Question: In an excel sheet contains an chart which is binding the data from another sheet.The chart series are all line series.I need half of the line series as solid line and another half as dotted line.This is can be done manually picking the point changing the line style,this is not the way i needed,the way which i need is from vba code can we do like half line with solid and another with dotted line.

The above image i need to do this from vba code.I have search my site and applied the solutions provided but those are applying.Any solution provided is much appreciated.
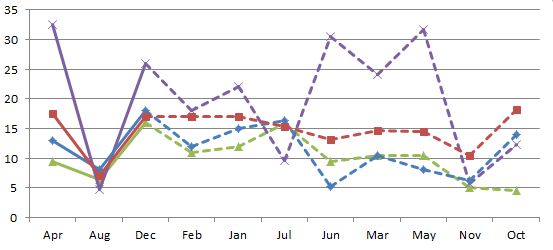
Answer: The short answer is .
The longer more useful answer is that you must split the series into two parts as this cannot be done for a single series. The line is a single object belonging to the 'SeriesCollection' object under it's formatting properties, as demonstrated by the very hacky code, which serves to demonstrate the underlying object model:
'''
Sub editChart()
Dim cO As Chart
Set cO = ActiveChart
Dim s As Series
Set s = cO.SeriesCollection(1)
s.Format.Line.DashStyle = msoLineDash
Set s = cO.SeriesCollection(2)
s.Format.Line.DashStyle = msoLineSolid
End Sub
'''
You may be confused with custom formatting for 'Points', of which there may be many attached to a 'SeriesCollection', as these can be individually formatted.
Note that if you want the lines to join up they must share one data point (rather than the first 'Series' stopping at point 'n' and the second 'Series' beginning at point 'n+1').